Current action and preconditions to check: path_clear

Your task: For each precondition in the list above, predict whether it will hold at this action.

Consider the current scene as observed from the mobile robot's camera, and analyze the predicted future states of all dynamic agents (e.g., people, animals, vehicles, or any moving entities) within the NEXT SECOND.

IMPORTANT: Only answer "very likely" if you are absolutely certain—based on strong, clear evidence—that a dynamic agent will violate the precondition in the predicted future state. Do NOT answer "very likely" for unlikely, ambiguous, or low-probability risks.

Ask yourself for each precondition: Is there a high probability, with clear and convincing evidence, that the predicted future states of any dynamic agent will interfere with the predicted future state of the currently executing action within the NEXT SECOND, causing that precondition to fail?

Assess the risk level based on these predictions. Use "likely" or "very likely" if motions create a clear risk of interference.

Use "neutral" or "improbable" if agents are nearby but their predicted paths are clearly diverging or non-conflicting.

Failure Risk Categories: "very improbable", "improbable", "neutral", "likely", "very likely"

Answer Format: Output ONLY the probability_of_failure value from these categories: "very improbable", "improbable", "neutral", "likely", "very likely"

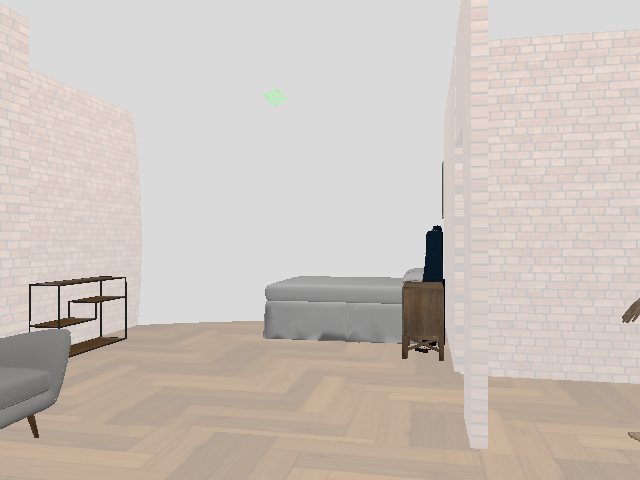

Answer: very improbable